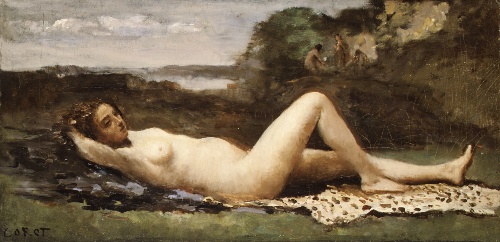
Title: Bacchante in a Landscape
Artist: Camille Corot
Artist bio: French, Paris 1796–1875 Paris
Date: 1865–70
Object type: Painting
Classification: Paintings
Medium: Oil on canvas
Dimensions: 12 1/8 x 24 1/4 in. (30.8 x 61.5 cm)
Department: European Paintings
Credit line: H. O. Havemeyer Collection, Bequest of Mrs. H. O. Havemeyer, 1929
Accession year: 1929
Repository: Metropolitan Museum of Art, New York, NY
Tags: Female Nudes|Landscapes